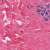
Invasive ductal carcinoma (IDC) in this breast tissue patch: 0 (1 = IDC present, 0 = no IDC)